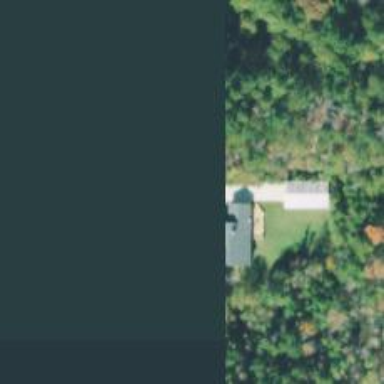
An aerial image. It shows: Driveway.